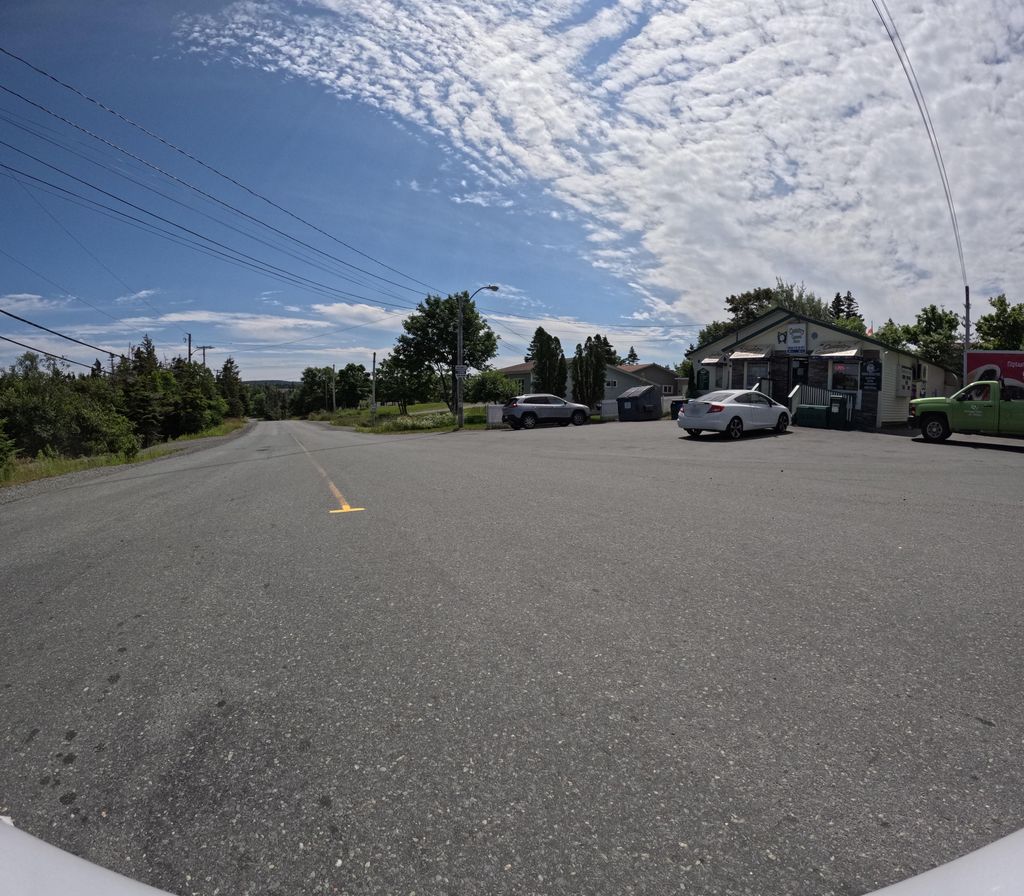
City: st_johns